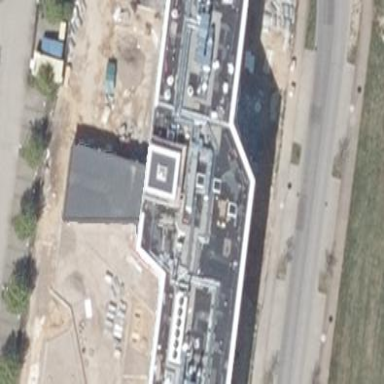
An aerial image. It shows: Part of building.